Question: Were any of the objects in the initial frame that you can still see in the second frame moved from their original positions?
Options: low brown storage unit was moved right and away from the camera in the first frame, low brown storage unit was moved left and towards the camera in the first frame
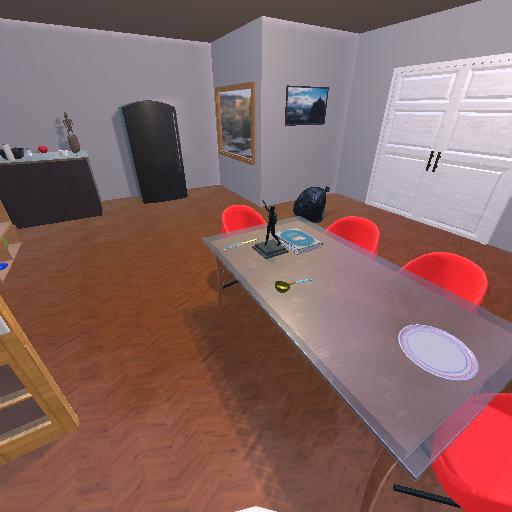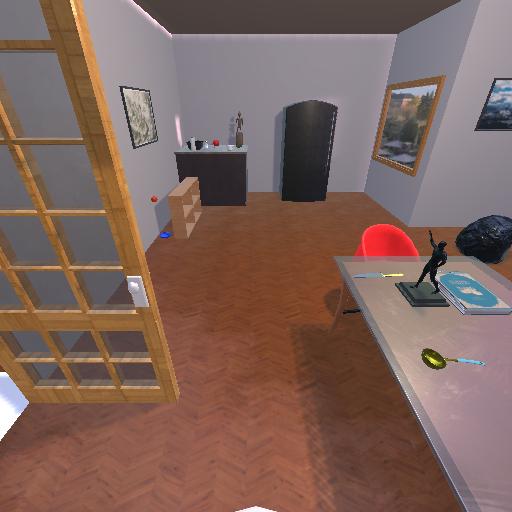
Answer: low brown storage unit was moved right and away from the camera in the first frame